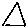
Label: triangle